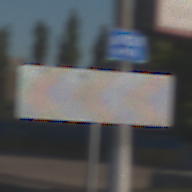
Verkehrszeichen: RichtungstafelnInKurvenGrossRechts
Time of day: MorningAfternoon
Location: Outdoor (Urban)
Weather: Clear
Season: NotSpecified
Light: Natural